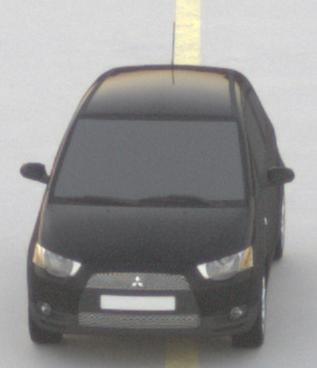
Make: Mitsubishi
Model: Colt 1.1
Detailed model: Colt (VI)
Model produced from: 2008/11
Model produced until: 2010/10
Doors: 3
Color: black
Road condition: dry road
Daytime: sunrise or sunset
Contrast: low contrast